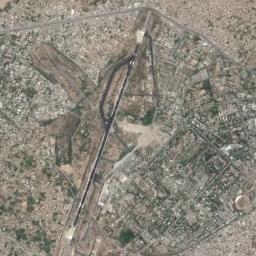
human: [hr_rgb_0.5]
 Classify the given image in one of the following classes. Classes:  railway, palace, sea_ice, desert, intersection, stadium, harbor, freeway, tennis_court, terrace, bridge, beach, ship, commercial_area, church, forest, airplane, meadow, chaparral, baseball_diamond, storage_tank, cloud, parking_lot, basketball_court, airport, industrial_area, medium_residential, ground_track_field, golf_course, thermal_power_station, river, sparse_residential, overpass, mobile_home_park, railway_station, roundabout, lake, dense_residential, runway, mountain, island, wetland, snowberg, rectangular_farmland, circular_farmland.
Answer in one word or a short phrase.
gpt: airport